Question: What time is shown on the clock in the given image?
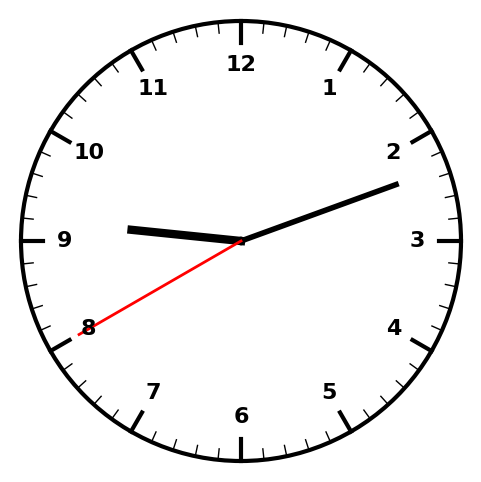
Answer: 09:11:40